Question: I have a table of bus route. this table has fields like bus no. , route code , starting point , end point, and upto 10 halts from halt1 , halt2...halt10 . i have filled data in this table. now i want to select all rows having two values,for example jaipur and vasai. in my table, there are two rows that have jaipur and vasai. In one row, jaipur is in column halt2 and vasai in halt9. Similarly another row has jaipur in halt4 column and vasai in halt10 column.
please help me to find out sql query. I am using MS SQL server.
scrip
'''
USE [JaipuBus]
GO
/****** Object: Table [dbo].[MyRoutes] Script Date: 02/24/2014 13:28:54 ******/
SET ANSI_NULLS ON
GO
SET QUOTED_IDENTIFIER ON
GO
CREATE TABLE [dbo].[MyRoutes](
[id] [int] IDENTITY(1,1) NOT NULL,
<URL> NULL,
<URL> NULL,
<URL> NULL,
<URL> NULL,
<URL> NULL,
<URL> NULL,
<URL> NULL,
<URL> NULL,
<URL> NULL,
<URL> NULL,
<URL> NULL,
<URL> NULL,
<URL> NULL,
<URL> NULL,
<URL> NULL,
CONSTRAINT [PK_MyRoutes] PRIMARY KEY CLUSTERED
(
[id] ASC
)WITH (PAD_INDEX = OFF, STATISTICS_NORECOMPUTE = OFF, IGNORE_DUP_KEY = OFF, ALLOW_ROW_LOCKS = ON, ALLOW_PAGE_LOCKS = ON) ON [PRIMARY]
) ON [PRIMARY]
GO
'''

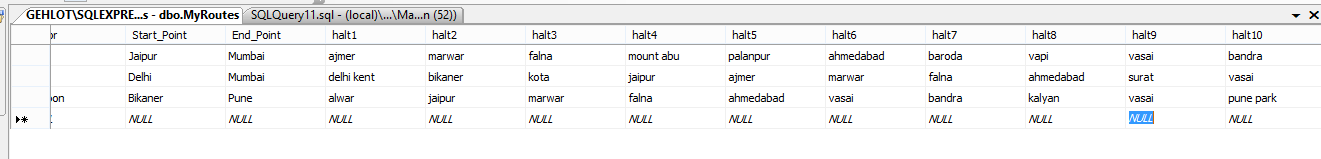
Answer: use 'CONTAINS'
'''
SELECT *
WHERE CONTAINS((startingpoint,endpoint,halt1,halt2,halt3,halt4,halt5,halt6,halt7,halt8,halt9,halt10), 'jaipur')
AND CONTAINS((startingpoint,endpoint,halt1,halt2,halt3,halt4,halt5,halt6,halt7,halt8,halt9,halt10), 'vasai');
'''